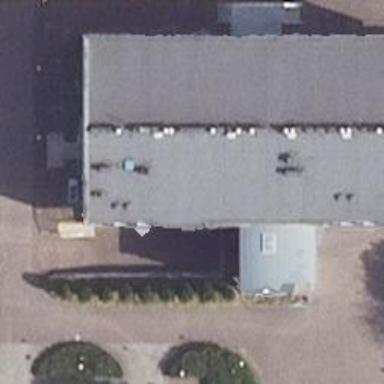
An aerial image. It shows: Commercial building.